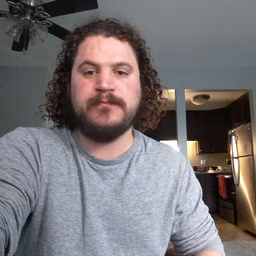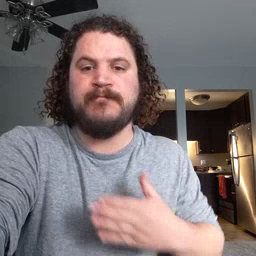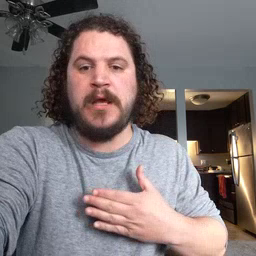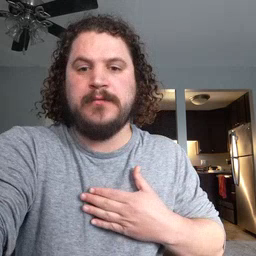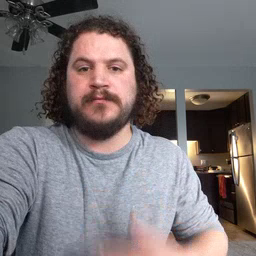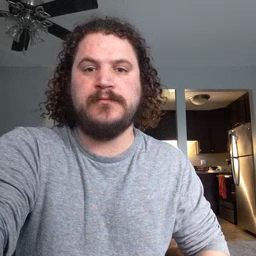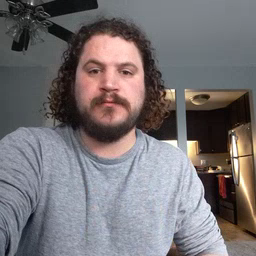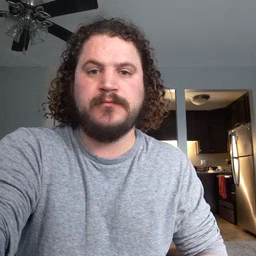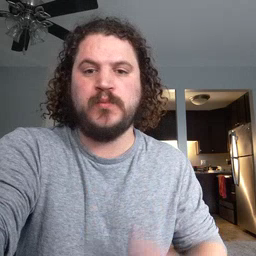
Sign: minemy